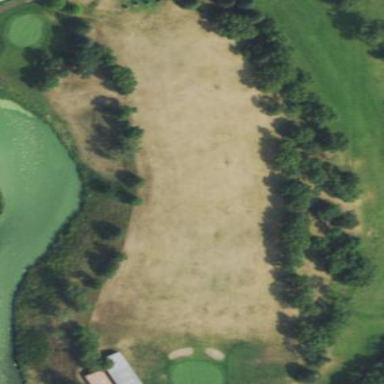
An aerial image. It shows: Golf fairway surrounded by grass.